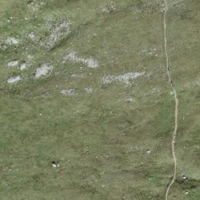
EUNIS habitat code: 23
Species observed at this site:
Geum rivale